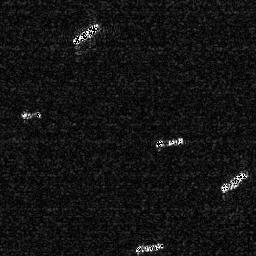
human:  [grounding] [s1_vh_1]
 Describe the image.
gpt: In the satellite image, there is  <ref>1 medium ship </ref> <box>[[26, 7, 39, 17, 0]]</box> located at top,  <ref>1 small ship </ref> <box>[[7, 42, 16, 46, 0]]</box> located at left,  <ref>1 small ship </ref> <box>[[59, 51, 72, 57, 0]]</box> located at center,  <ref>1 medium ship </ref> <box>[[84, 65, 96, 75, 0]]</box> located at bottom right,  <ref>1 small ship </ref> <box>[[51, 93, 64, 98, 0]]</box> located at bottom.